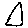
Label: triangle